Question:
I don't know what is wrong here. I have seen other posts but did not get answers.
The error is:
'''
11:1 error Parsing error: Unexpected token }
✖️ 1 problem (1 error, 0 warnings)
npm ERR! code ELIFECYCLE
npm ERR! errno 1
npm ERR! functions@ lint: 'eslint .'
npm ERR! Exit status 1
npm ERR!
npm ERR! Failed at the functions@ lint script.
npm ERR! This is probably not a problem with npm. There is likely additional logging output above.
npm ERR! A complete log of this run can be found in:
npm ERR! C:\Users\HP\AppData\Roaming\npm-cache\_logs\2018-10-01T18_46_12_434Z-debug.log
Error: functions predeploy error: Command terminated with non-zero exit code1
'''
This is my code:
### index.js
'''
use-strict'
const functions = require('firebase-functions');
const admin= require('firebase-admin');
admin.initializeApp(functions.config().firestore);
exports.sendNotification= functions.firestore
.document('Users/{user_id}/Notifications/{notification_id}')
.onWrite(event=> {});
const user_id= event.params.user_id;
const notification_id= event.params.notification_id;
console.log("User ID: "
+ user_id
+"| Notifications ID : " + notification_id);
});
'''
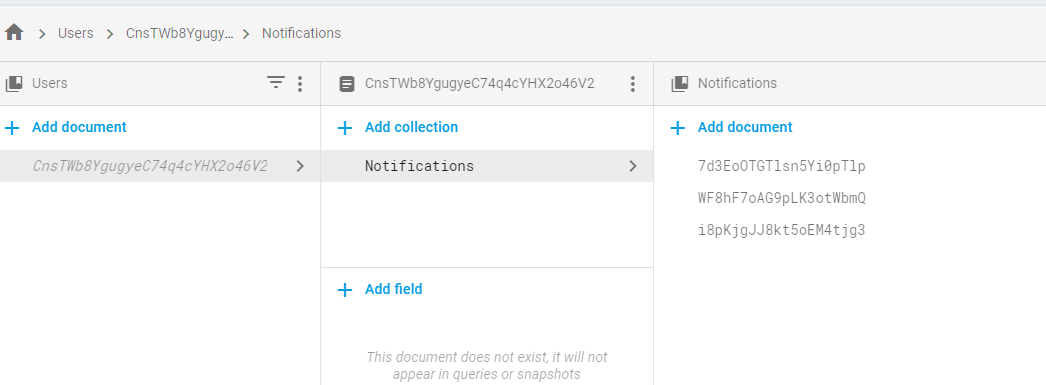
Answer: I believe you are missing a:
* ''' in the beginning of your 'use strict' statement
* random '})' at the end of your code. Remove '})'.
* String interpolation using '${variable here}'
Try the following:
'''
"use-strict"
const functions = require('firebase-functions');
const admin = require('firebase-admin');
admin.initializeApp(functions.config().firestore);
exports.sendNotification = functions.firestore.document('Users/${user_id}/Notifications/${notification_id}').onWrite(event => {});
const user_id = event.params.user_id;
const notification_id = event.params.notification_id;
console.log("User ID: " + user_id + "| Notifications ID : " + notification_id);
'''